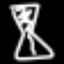
Label: hourglass